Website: bh-photo
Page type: store-pickup
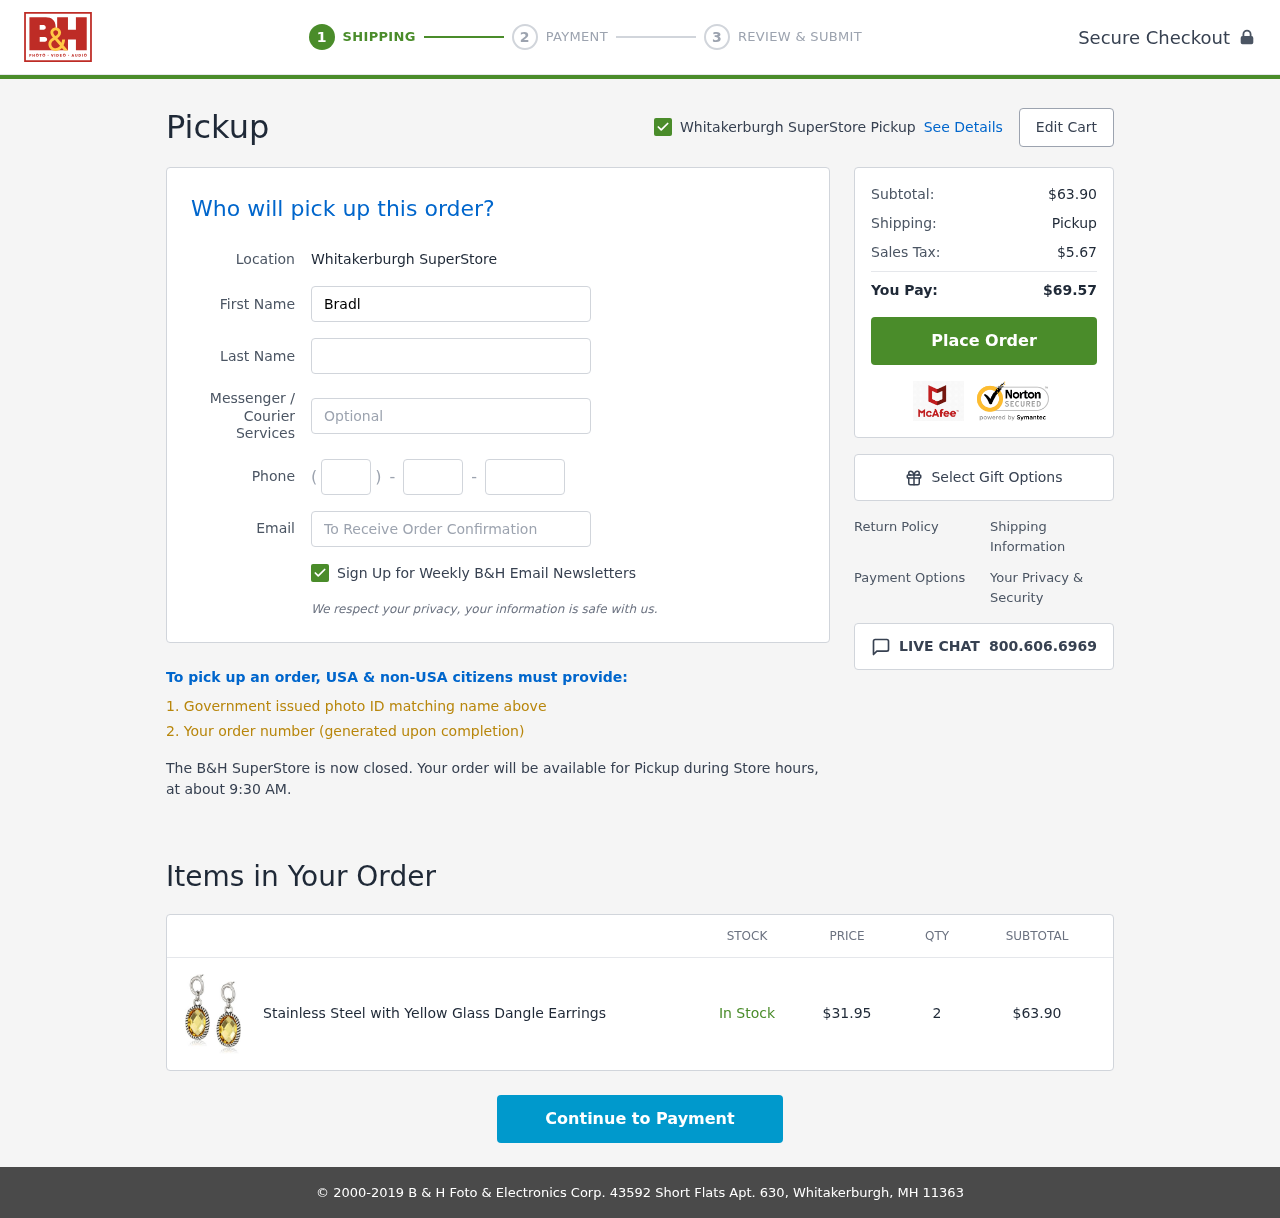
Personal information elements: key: PII_EMAIL
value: bradley.richards@gmail.com
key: PII_FIRSTNAME
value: Bradley
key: PII_LASTNAME
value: Richards
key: PII_LOCATION1_CITY
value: Whitakerburgh SuperStore Pickup
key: PII_LOCATION1_CITY
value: Whitakerburgh SuperStore
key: PII_PHONE_AREA
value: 409
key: PII_PHONE_PREFIX
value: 210
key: PII_PHONE_SUFFIX
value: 6811
Product elements: key: PRODUCT1_NAME
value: Stainless Steel with Yellow Glass Dangle Earrings
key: PRODUCT1_PRICE
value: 31.95
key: PRODUCT1_QUANTITY
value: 2
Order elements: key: ORDER_SUBTOTAL
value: $63.90
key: ORDER_TAX
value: $5.67
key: ORDER_TOTAL
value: $69.57